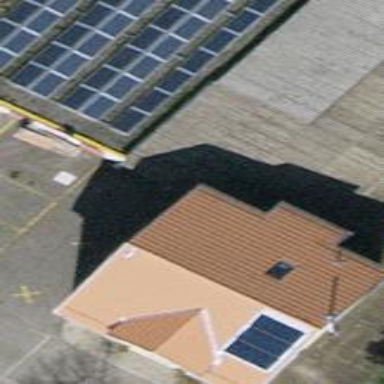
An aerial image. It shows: Building with tiled roof.